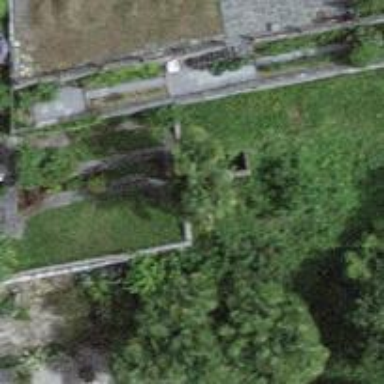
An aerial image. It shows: Retaining wall.